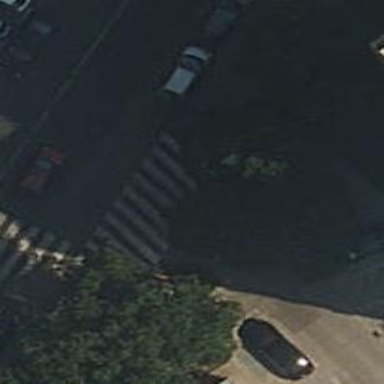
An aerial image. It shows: Pedestrian crossing with zebra markings on footway.